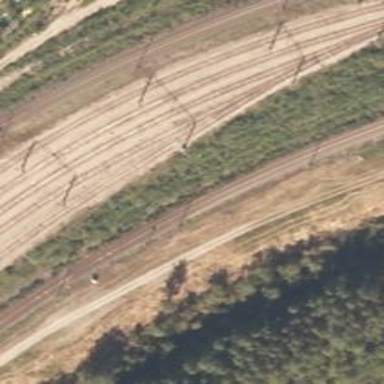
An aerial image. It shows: Railway signal.